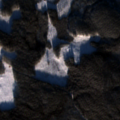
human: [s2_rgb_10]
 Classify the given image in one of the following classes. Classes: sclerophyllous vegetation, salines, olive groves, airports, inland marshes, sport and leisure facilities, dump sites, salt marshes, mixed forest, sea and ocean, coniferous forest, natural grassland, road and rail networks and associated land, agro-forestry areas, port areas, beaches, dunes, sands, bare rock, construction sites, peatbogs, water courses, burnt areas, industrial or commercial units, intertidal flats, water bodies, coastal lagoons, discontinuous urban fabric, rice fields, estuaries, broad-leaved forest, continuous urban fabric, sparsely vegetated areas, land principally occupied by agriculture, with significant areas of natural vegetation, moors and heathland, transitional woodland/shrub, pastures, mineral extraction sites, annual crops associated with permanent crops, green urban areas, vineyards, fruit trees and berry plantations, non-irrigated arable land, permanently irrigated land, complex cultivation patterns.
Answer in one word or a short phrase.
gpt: coniferous forest, transitional woodland/shrub